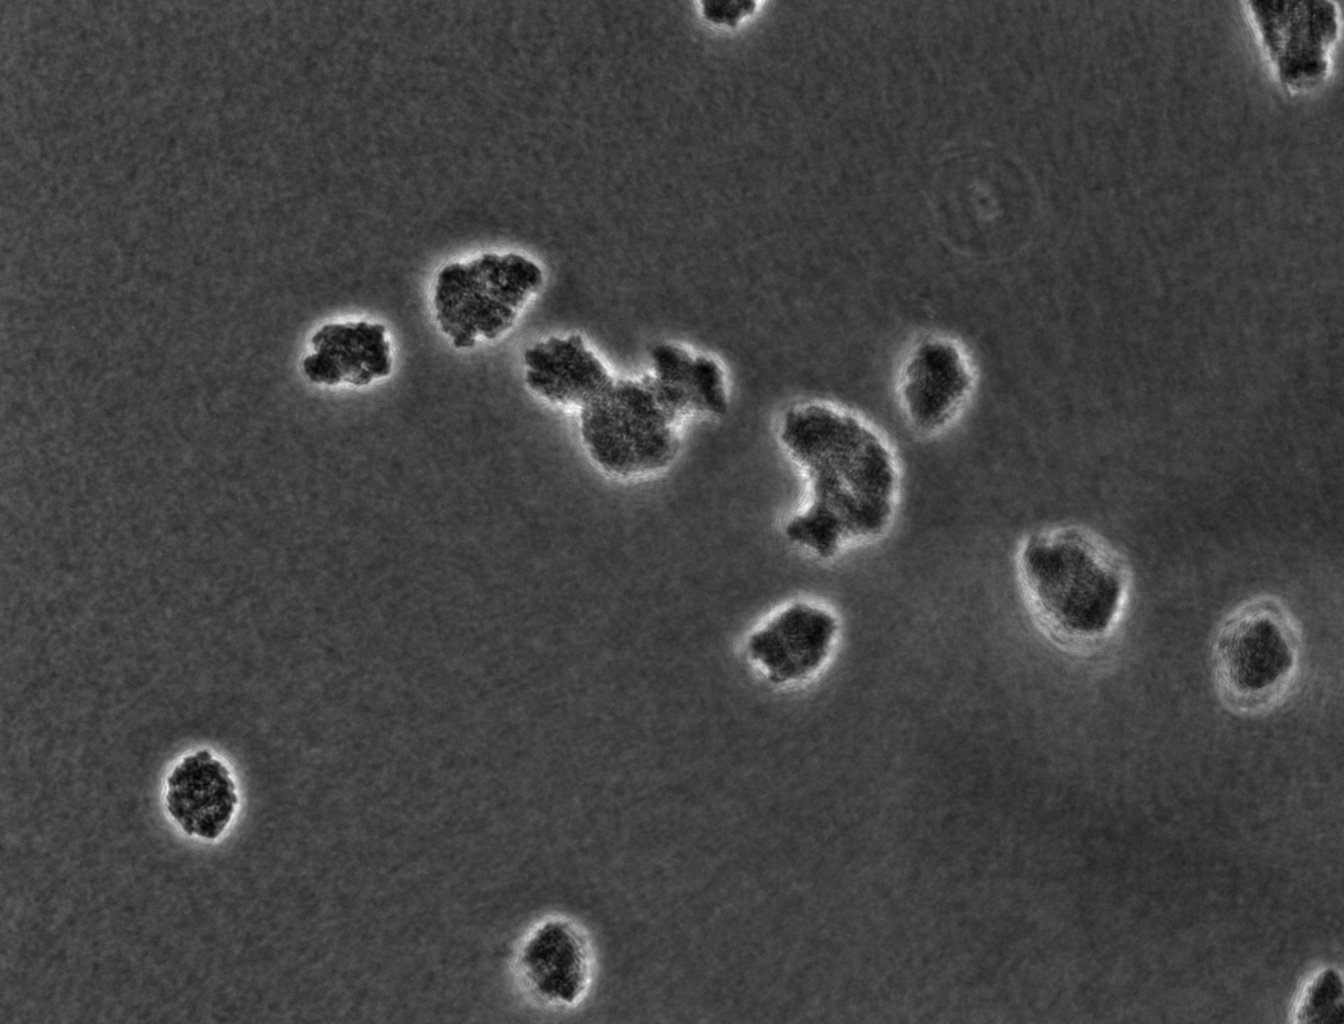
various_fewshot